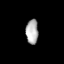
Tissue: lung
Cell type: Myeloid cells
Senescence score: 0.5703
Nuclear area (px): 296
Mean DAPI intensity: 177.128